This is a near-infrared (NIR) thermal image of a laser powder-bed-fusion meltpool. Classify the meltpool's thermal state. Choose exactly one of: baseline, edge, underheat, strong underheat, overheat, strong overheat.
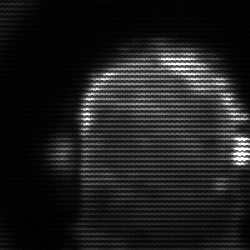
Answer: baseline